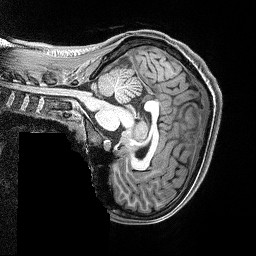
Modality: T1w
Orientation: sagittal
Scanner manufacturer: siemens
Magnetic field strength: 3 T
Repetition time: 2.5 s
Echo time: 0.0029 s